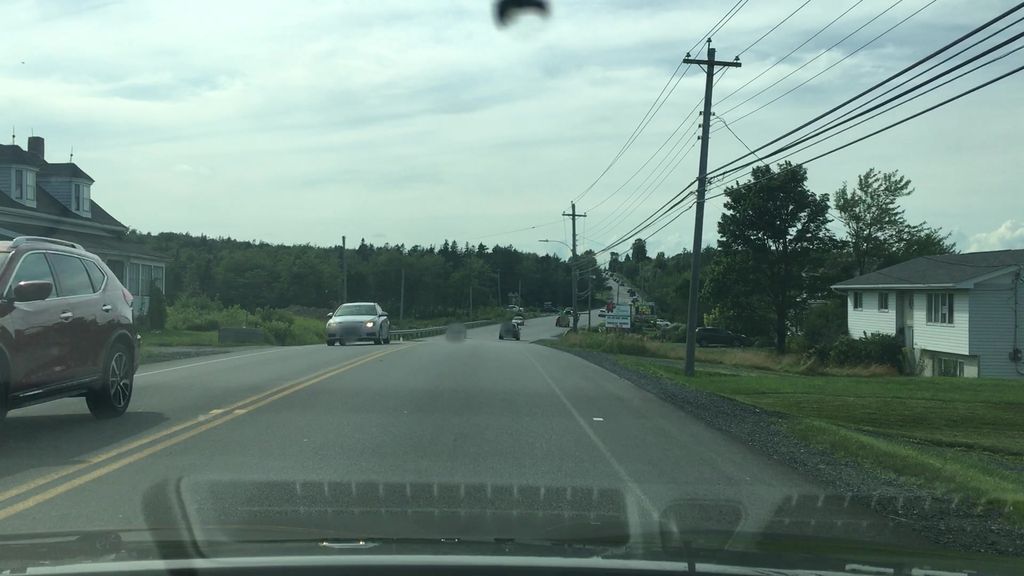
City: halifax